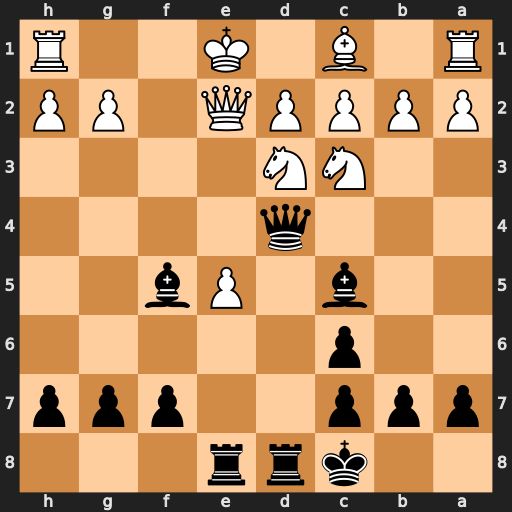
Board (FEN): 2krr3/ppp2ppp/2p5/2b1Pb2/3q4/2NN4/PPPPQ1PP/R1B1K2R
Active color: b
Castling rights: KQ
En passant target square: -
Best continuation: Bxd3 cxd3 Rxe5